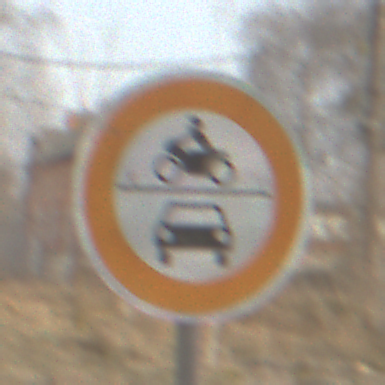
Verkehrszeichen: VerbotKraftfahrzeuge
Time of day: MorningAfternoon
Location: Outdoor (Nature)
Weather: PartlyCloudy
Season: Winter
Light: Natural